Question: My same BASH script is working in Fedora/CentOS.
But I am testing one 'Android eee pad transformer'.

Where i have terminal access and i wrote a small test script. But its not working, how can i fix it? what am i doing wrong?
'''
/data/data/berserker.android.apps.sshdroid/home $ cat test.sh
#!/bin/bash
var='ifconfig -a';
echo $var;
/data/data/berserker.android.apps.sshdroid/home $ chmod +x test.sh
/data/data/berserker.android.apps.sshdroid/home $ ./test.sh
sh: ./test.sh: not found
/data/data/berserker.android.apps.sshdroid/home $ uname -a
Linux localhost 2.6.36.3-00004-g069b8b5 #1 SMP PREEMPT Wed May 11 22:14:22 CST 2011 armv7l GNU/Linux
/data/data/berserker.android.apps.sshdroid/home $ bash ./test.sh
sh: bash: Permission denied
/data/data/berserker.android.apps.sshdroid/home $ ls -l /bin/bash
ls: /bin/bash: No such file or directory
/data/data/berserker.android.apps.sshdroid/home $ find / -name "bash"
find: /config: Permission denied
lots more.......
find: /proc/595/task/598/fd: Permission denied
......
find: /data: Permission denied
find: /root: Permission denied
'''
This is my script now which works:
'''
#!/bin/sh
echo "hello wassup, run me simply as './test.sh'";
or
#!/bin/bash
echo "hello wassup, run me using 'sh ./test.sh'";
'''
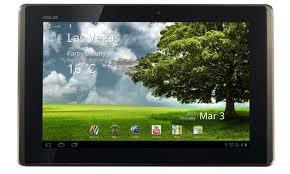
Answer: May be it will work when calling interpreter with a script?
'''
$ bash ./test.sh
'''
I saw, that although it is specified '#!/bin/bash' error was posted by 'sh' - may be it do wrong.
UPD
'''
$ sh ./test.sh
'''